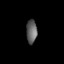
Tissue: prostate
Cell type: T cells
Senescence score: 0.2636
Nuclear area (px): 248
Mean DAPI intensity: 96.254